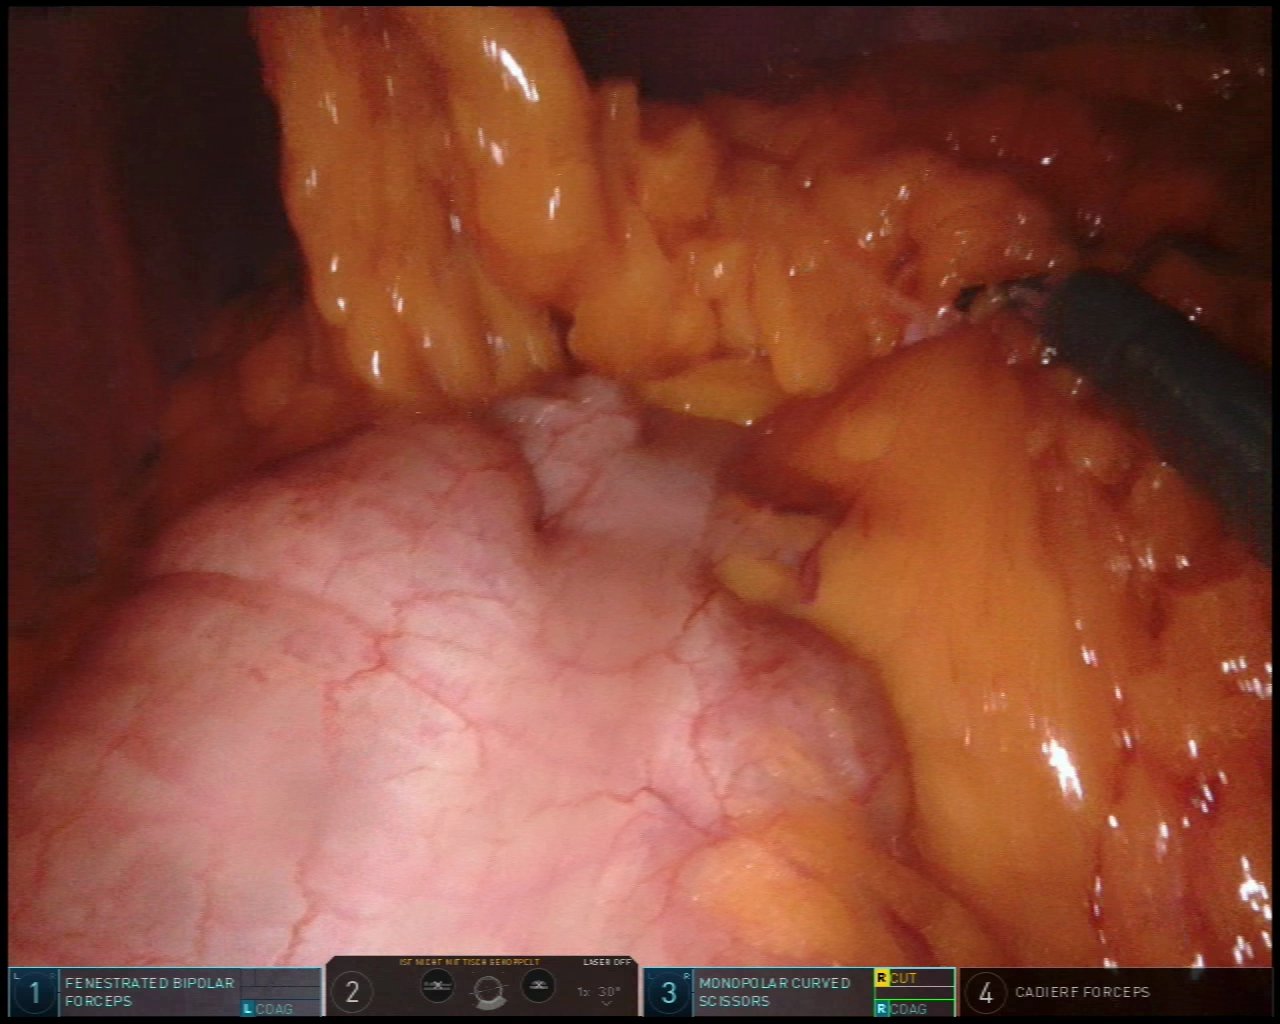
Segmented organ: colon
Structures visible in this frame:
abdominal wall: yes
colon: yes
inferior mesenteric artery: no
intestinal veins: no
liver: no
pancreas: no
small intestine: no
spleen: no
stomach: no
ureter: no
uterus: no
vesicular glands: no